Aerial crown-view tile of a tropical tree (Barro Colorado Island, Panama), acquired 20241014:
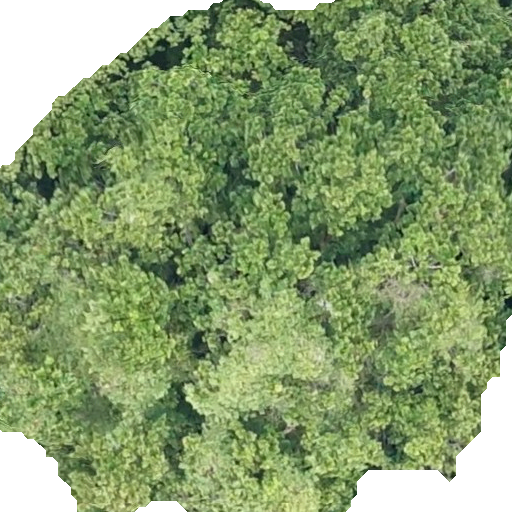
Species: Anacardium excelsum
GBIF accepted scientific name: Anacardium excelsum
Crown area: 396.319 m²